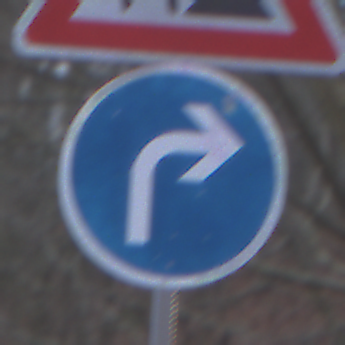
Verkehrszeichen: VorgeschriebeneFahrtrichtungRechts
Zusatzzeichen oben: Arbeitsstelle
Umgebung: Outdoor, Nature
Tageszeit: MorningAfternoon
Wetter: Overcast
Licht: Natural
Jahreszeit: Winter
Kontrast: LowContrast